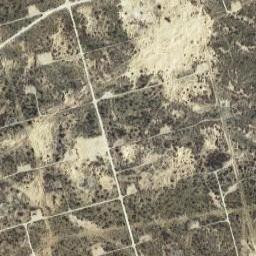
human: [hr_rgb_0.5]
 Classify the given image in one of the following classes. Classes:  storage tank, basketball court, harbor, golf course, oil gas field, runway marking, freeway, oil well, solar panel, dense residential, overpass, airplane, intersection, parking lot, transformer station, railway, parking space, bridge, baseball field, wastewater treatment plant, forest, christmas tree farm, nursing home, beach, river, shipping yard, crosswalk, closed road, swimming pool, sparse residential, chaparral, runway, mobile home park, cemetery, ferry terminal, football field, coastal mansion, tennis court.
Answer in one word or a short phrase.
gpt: oil gas field